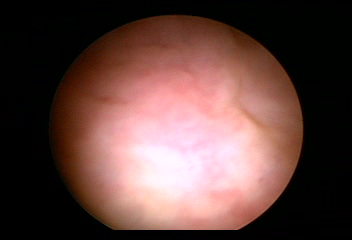
Modality: WLC
Class: Normal mucosa
Bladder cancer association: No